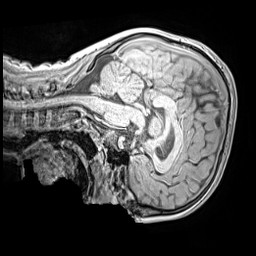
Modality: MP2RAGE
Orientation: sagittal
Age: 11
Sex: male
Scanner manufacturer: siemens
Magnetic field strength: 3 T
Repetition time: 4 s
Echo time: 0.00299 s